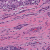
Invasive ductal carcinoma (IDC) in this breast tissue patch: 0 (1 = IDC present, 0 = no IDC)